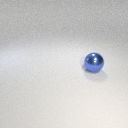
large blue metal sphere